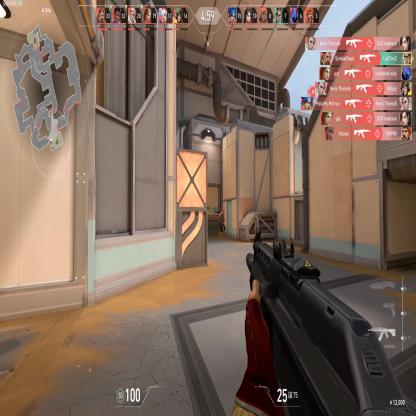
Label: enemy